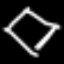
Label: diamond